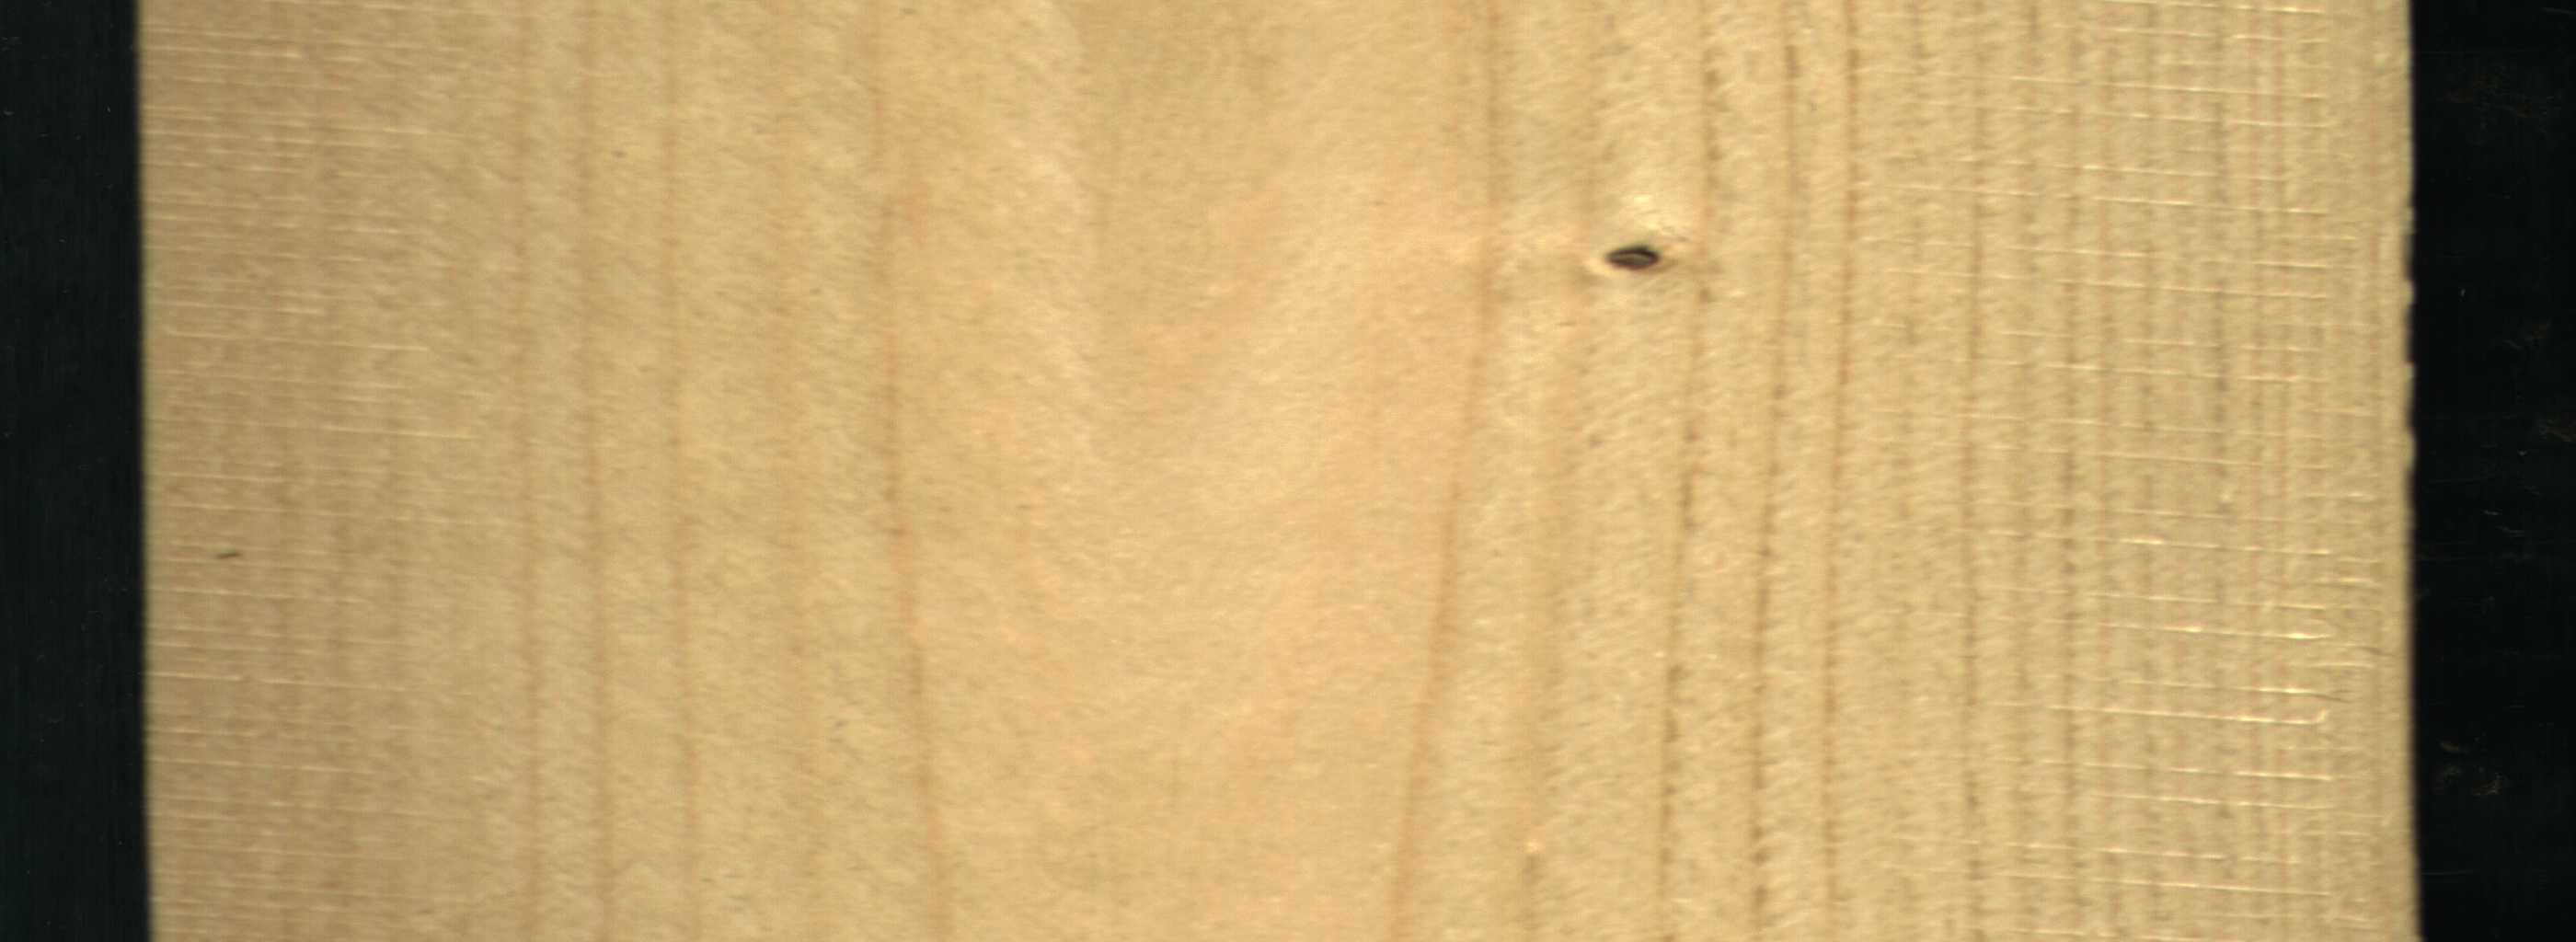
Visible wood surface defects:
Dead_Knot